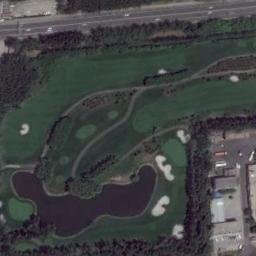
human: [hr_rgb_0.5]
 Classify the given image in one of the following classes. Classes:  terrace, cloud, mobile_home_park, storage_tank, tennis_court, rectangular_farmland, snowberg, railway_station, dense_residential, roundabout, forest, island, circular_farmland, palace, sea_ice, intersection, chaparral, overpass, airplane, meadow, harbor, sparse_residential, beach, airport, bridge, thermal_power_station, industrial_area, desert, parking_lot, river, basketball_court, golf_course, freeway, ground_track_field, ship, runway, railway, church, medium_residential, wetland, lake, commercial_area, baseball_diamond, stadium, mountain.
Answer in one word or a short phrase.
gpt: golf_course